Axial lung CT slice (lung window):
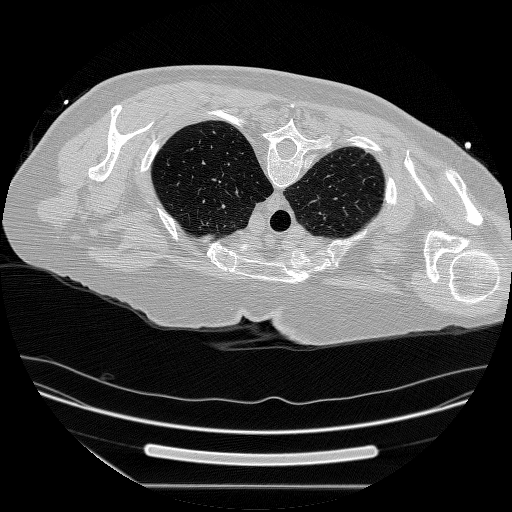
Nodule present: no